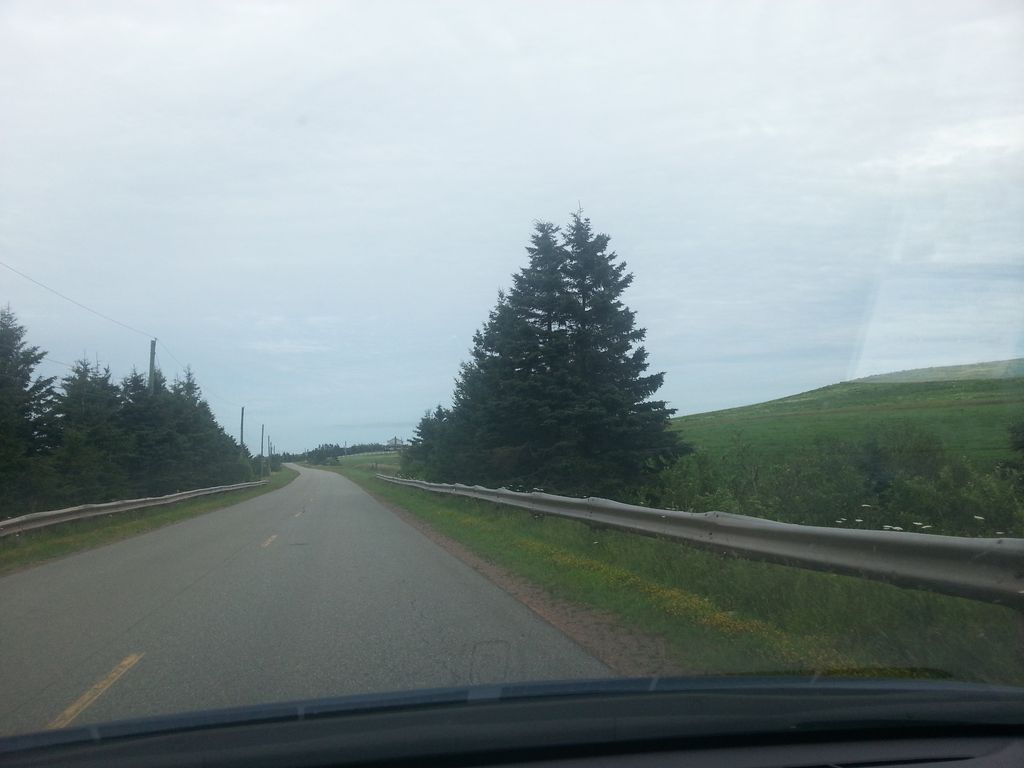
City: charlottetown